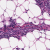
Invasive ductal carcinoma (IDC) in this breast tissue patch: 1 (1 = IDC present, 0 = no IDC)